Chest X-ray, PA view. Patient: 66 years old, sex F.
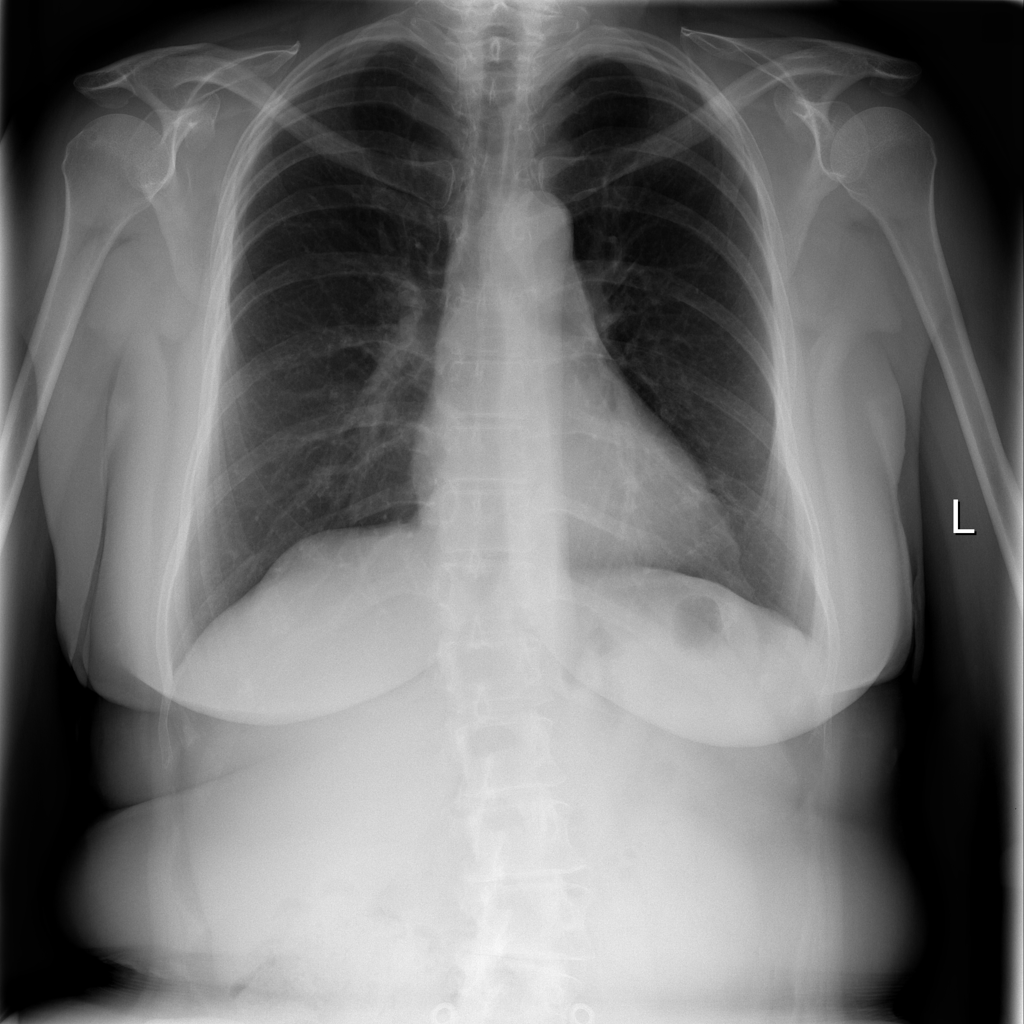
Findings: No Finding